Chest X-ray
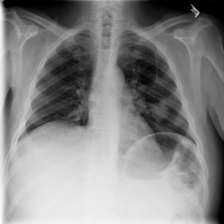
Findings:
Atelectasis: negative
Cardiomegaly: negative
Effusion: negative
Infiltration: negative
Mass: negative
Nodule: negative
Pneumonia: negative
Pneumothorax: negative
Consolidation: negative
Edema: negative
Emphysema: negative
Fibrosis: negative
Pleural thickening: negative
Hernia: negative